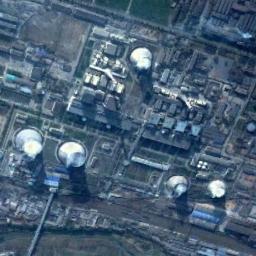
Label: thermal_power_station